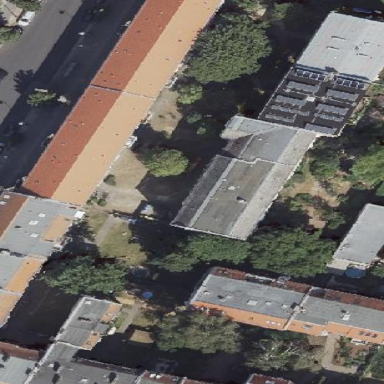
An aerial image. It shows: Building consisting of apartments with double saltbox roof shape.